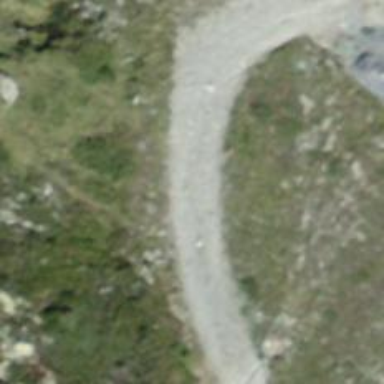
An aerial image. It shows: Gravel track with grade2 tracktype.